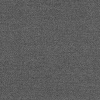
Atmospheric dust classification: dusty